Point out the variations between the two images.
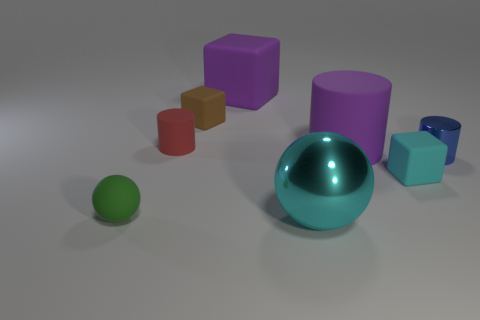
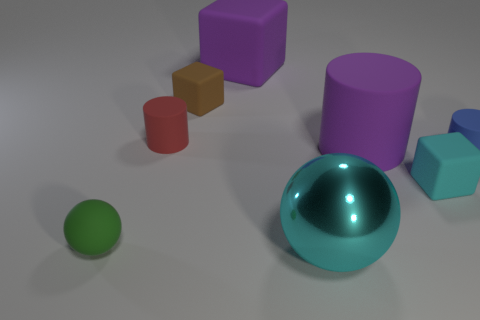
the shiny cylinder turned matte
the blue shiny thing changed to rubber
the small blue metallic cylinder that is on the right side of the small cyan rubber thing turned matte
the shiny cylinder changed to matte
the blue metallic cylinder became matte
the tiny blue metal cylinder on the right side of the large purple cylinder became matte
the small blue metallic cylinder behind the small matte ball turned matte
the tiny blue metal cylinder that is on the right side of the tiny brown object became rubber